Field crop: maize
Growth stage: 2
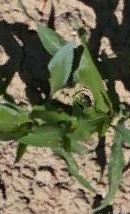
Species: maize